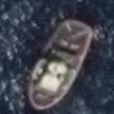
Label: civil